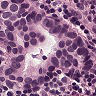
Metastatic tissue present: yes